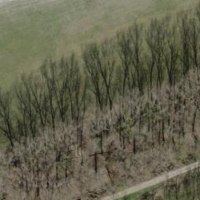
EUNIS habitat code: 41
Species observed at this site:
Luscinia megarhynchos
Phoenicurus phoenicurus
Cuculus canorus